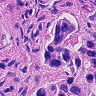
Metastatic tissue present: yes